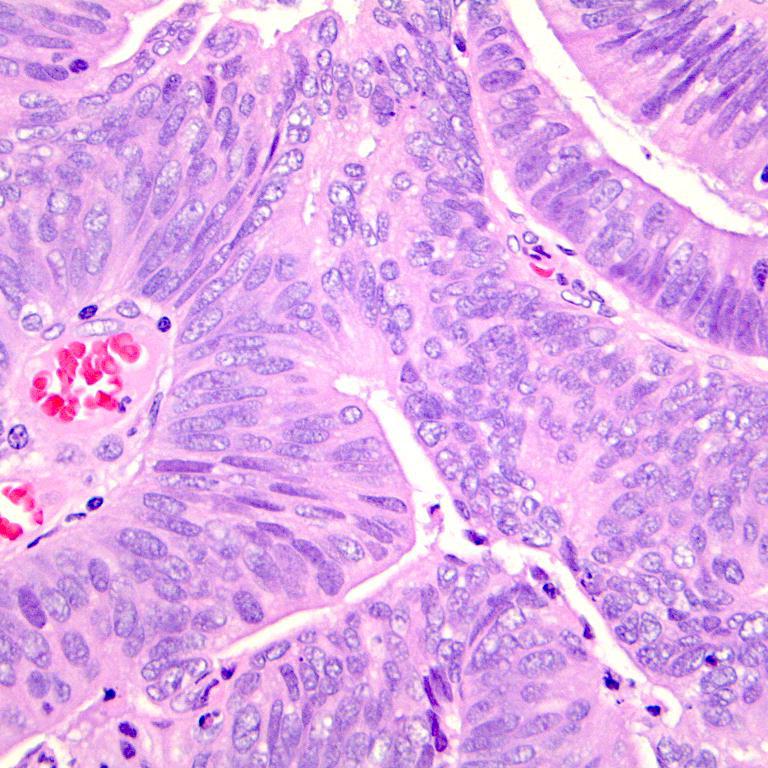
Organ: colon
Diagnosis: adenocarcinomas